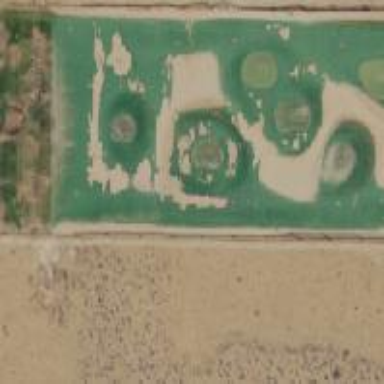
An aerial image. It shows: Driving range for golf on grass land.